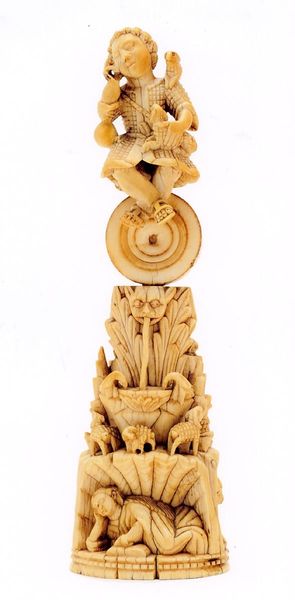
Titel: Der gute Hirte
Standort: Hamburg
Institution: Museum für Kunst und Gewerbe Hamburg
Schlagwörter: vieh, skulptur, schaf, schnitzerei, skulpturen, hirte, hirtin, geschnitzt, elfenbein, schnitzkunst, hirt, schafhirtin, christuskind, kuhhirt, christkind, jugendlicher, bildwerke, schafhirt, angewandte und bildende kunst